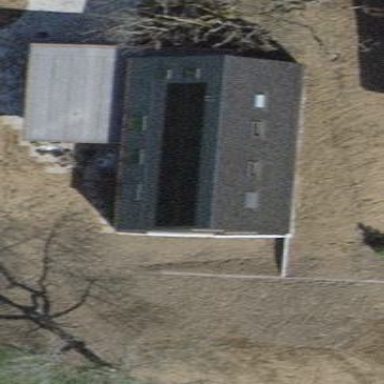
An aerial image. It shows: Detached building.